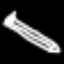
Label: pencil